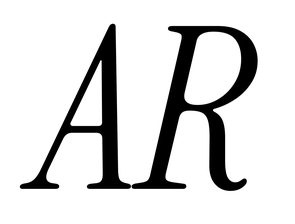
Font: InstrumentSerif-Italic